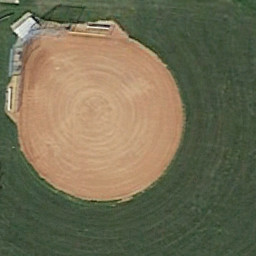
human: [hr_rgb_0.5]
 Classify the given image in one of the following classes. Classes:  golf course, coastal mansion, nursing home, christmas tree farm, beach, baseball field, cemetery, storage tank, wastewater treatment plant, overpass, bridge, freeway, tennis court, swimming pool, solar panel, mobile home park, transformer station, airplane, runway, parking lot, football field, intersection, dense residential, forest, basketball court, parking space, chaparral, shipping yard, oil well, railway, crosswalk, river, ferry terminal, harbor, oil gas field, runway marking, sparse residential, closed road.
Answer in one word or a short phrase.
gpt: baseball field